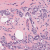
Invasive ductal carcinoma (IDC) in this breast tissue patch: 1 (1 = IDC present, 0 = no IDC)